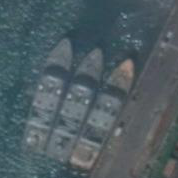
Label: civil